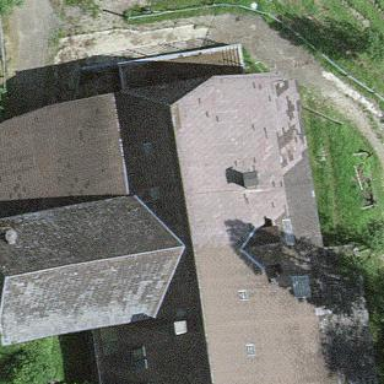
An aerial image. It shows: Farm building.